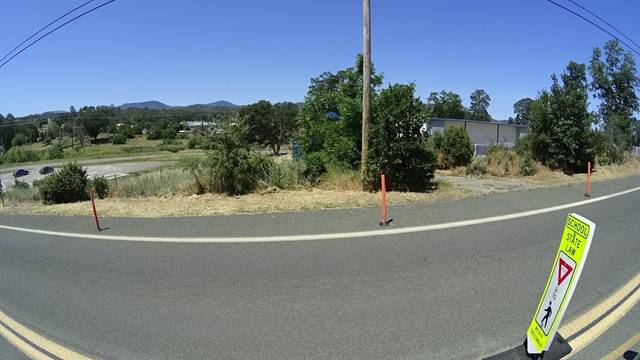
Region: United States
Coordinates: 38.916, -122.609